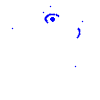
Particle: proton